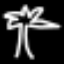
Label: palm tree